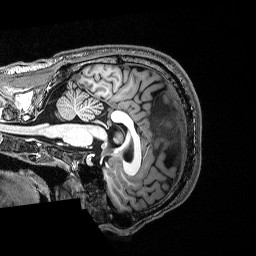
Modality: T1w
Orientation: sagittal
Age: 30
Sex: male
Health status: healthy
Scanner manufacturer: siemens
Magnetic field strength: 3 T
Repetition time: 2.53 s
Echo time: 0.00339 s